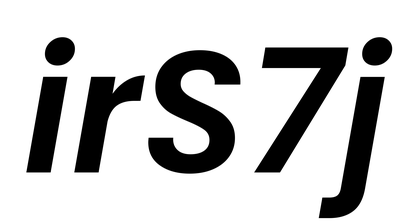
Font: Poppins-SemiBoldItalic